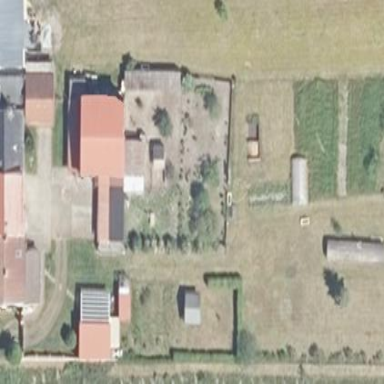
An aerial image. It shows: Farmyard area.